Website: walmart
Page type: payment
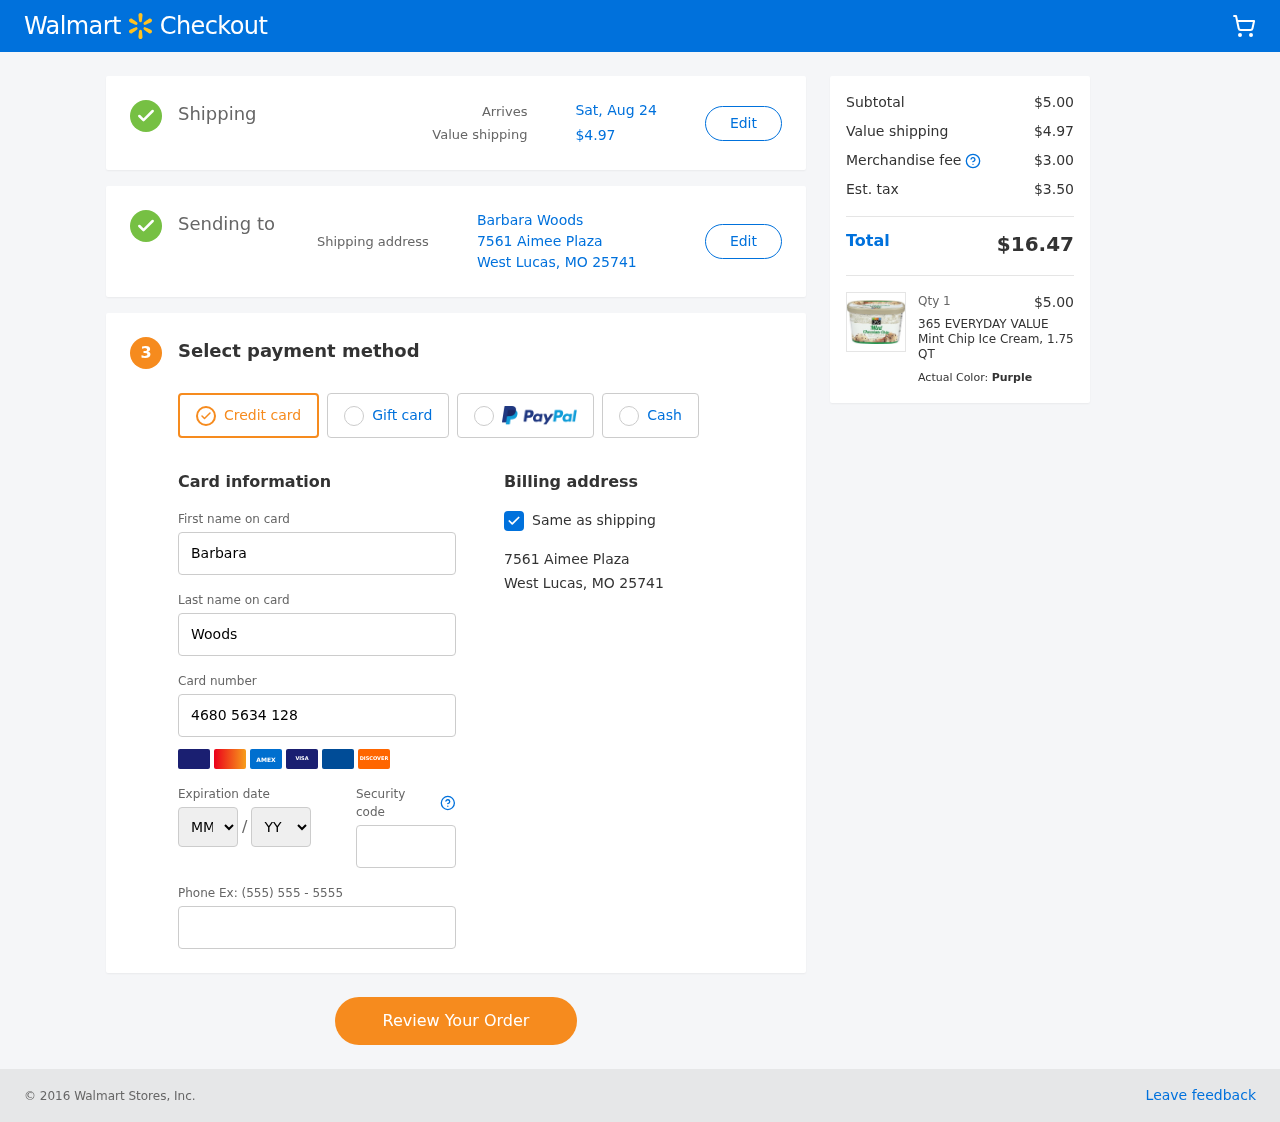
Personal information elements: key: PII_CARD_EXPIRY_MONTH
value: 04
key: PII_CARD_EXPIRY_YEAR
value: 30
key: PII_CITY_STATE_ZIP
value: West Lucas, MO 25741
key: PII_FULLNAME
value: Barbara Woods
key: PII_STREET
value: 7561 Aimee Plaza
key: PII_FIRSTNAME
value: Barbara
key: PII_LASTNAME
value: Woods
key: PII_CARD_NUMBER
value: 4680 5634 1284 3902
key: PII_CARD_CVV
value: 712
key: PII_PHONE
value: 5297624556
Product elements: key: PRODUCT1_NAME
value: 365 EVERYDAY VALUE Mint Chip Ice Cream, 1.75 QT
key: PRODUCT1_PRICE
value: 5
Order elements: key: ORDER_DELIVERY_DATE
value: Sat, Aug 24
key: ORDER_SHIPPING_COST
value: $4.97
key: ORDER_SUBTOTAL
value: $5.00
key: ORDER_MERCHANDISE_FEE
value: $3.00
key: ORDER_TAX
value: $3.50
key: ORDER_TOTAL
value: $16.47
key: ORDER_NUM_ITEMS
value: Qty 1